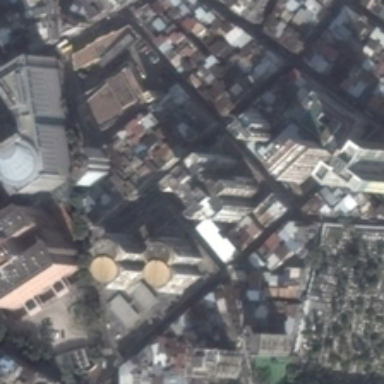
Many buildings and some green trees are in a commercial area .